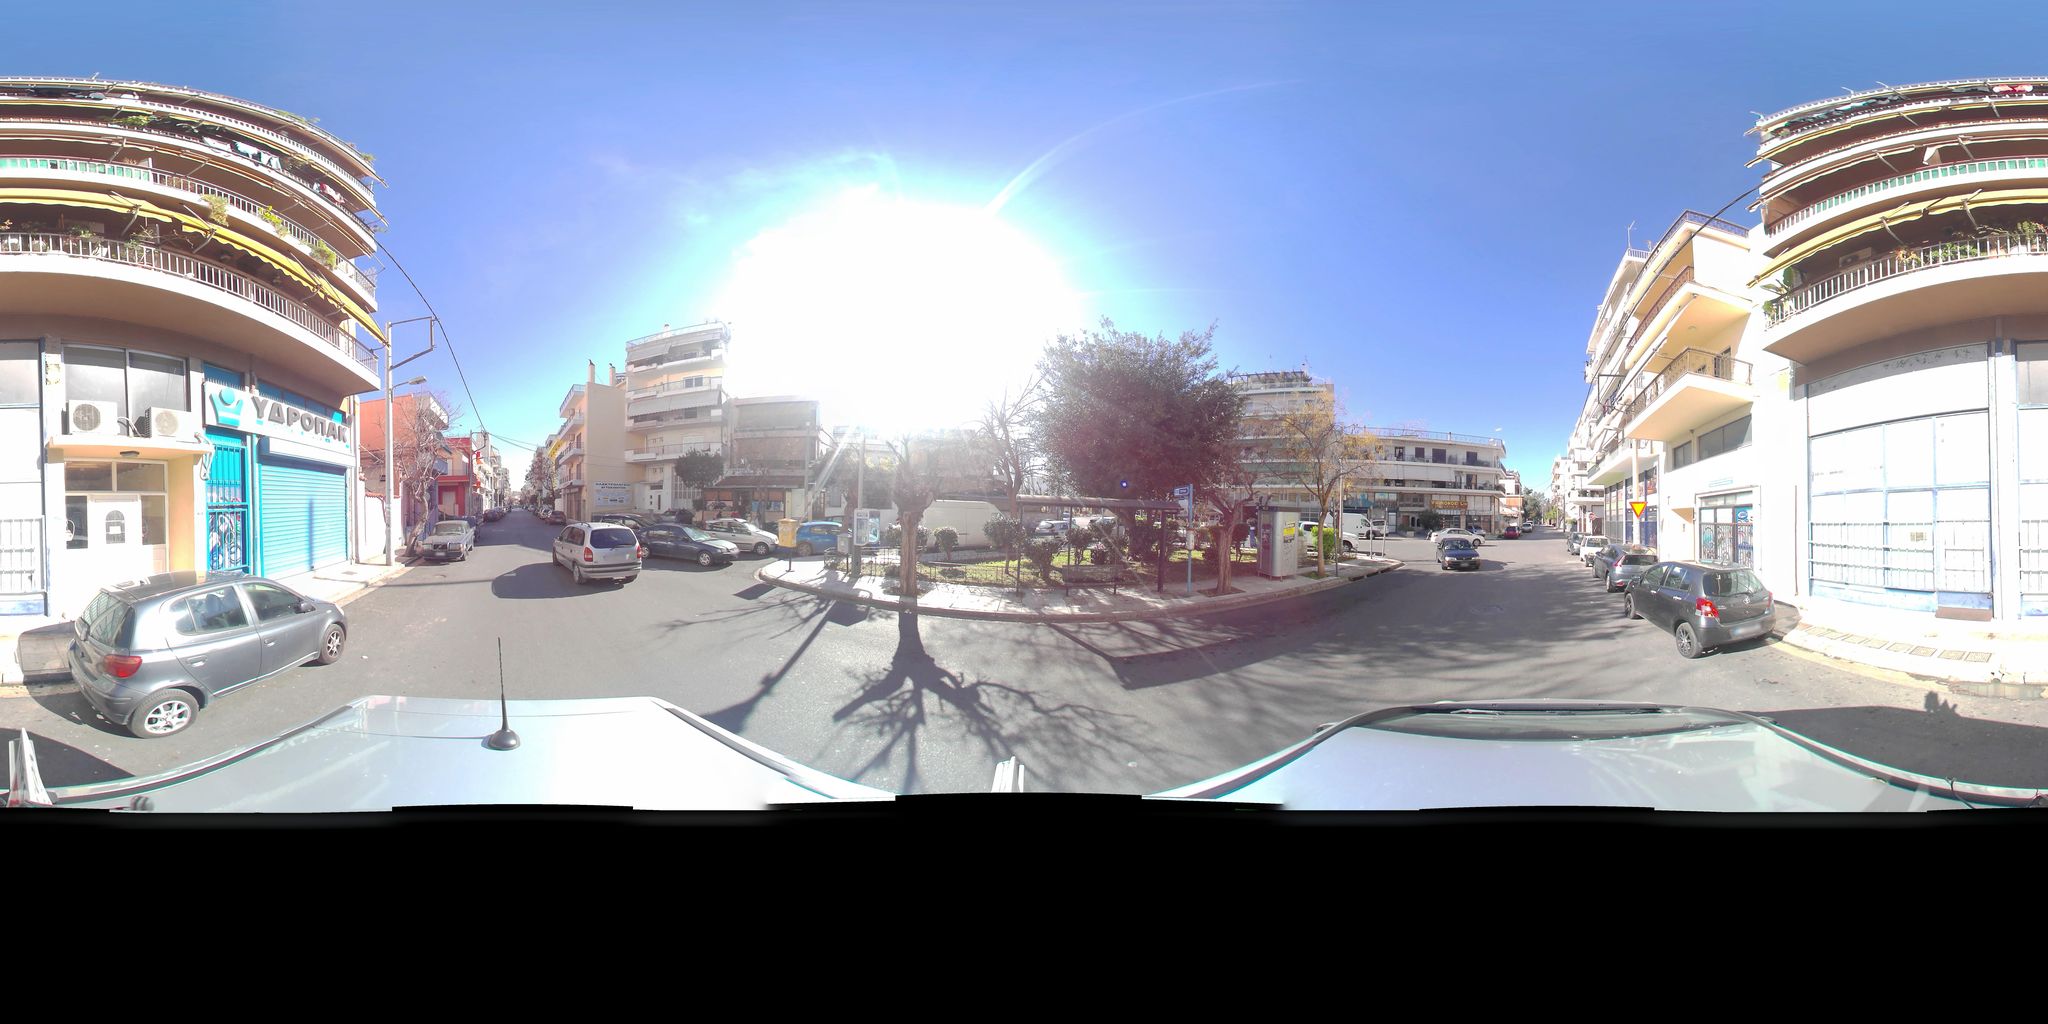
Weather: snowy
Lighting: day
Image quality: good
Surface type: driving surface
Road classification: tertiary
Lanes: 1
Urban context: urban centre
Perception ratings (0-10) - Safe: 1.58, Lively: 4.7, Beautiful: 5.86, Boring: 4.54, Depressing: 7.43, Wealthy: 5.61